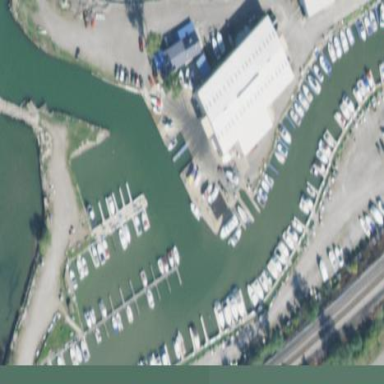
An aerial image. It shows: Marina area for leisure land.